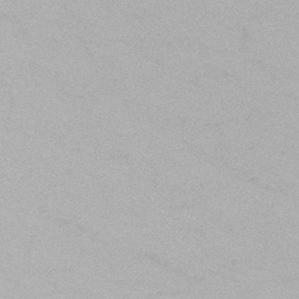
Label: frost